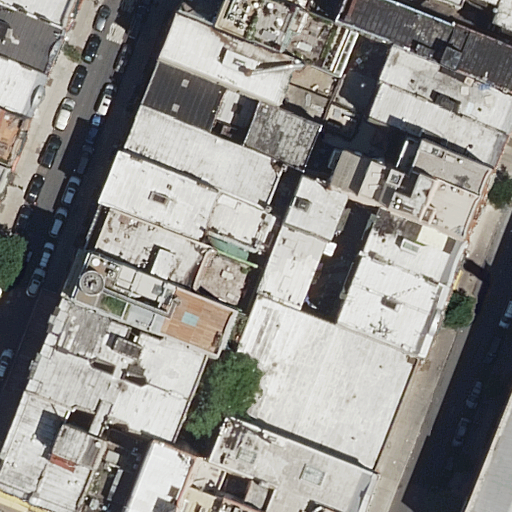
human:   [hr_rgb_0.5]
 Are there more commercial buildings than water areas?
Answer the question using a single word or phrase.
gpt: no

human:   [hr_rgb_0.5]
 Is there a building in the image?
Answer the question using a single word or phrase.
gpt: yes

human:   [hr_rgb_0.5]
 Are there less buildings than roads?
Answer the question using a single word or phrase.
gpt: no

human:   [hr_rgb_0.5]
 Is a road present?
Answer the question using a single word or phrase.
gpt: yes

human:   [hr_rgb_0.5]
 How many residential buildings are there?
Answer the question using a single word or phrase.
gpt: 35

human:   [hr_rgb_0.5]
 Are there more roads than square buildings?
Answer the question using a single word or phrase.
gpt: yes

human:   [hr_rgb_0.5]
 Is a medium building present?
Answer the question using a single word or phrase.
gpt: yes

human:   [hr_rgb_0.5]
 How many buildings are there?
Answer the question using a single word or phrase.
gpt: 35

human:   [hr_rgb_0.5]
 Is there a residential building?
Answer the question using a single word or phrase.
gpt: yes

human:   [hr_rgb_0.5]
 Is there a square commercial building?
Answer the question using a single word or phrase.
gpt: no

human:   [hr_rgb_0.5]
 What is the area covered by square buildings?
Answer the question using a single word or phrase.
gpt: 0m2

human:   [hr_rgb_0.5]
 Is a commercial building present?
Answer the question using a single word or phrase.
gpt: no

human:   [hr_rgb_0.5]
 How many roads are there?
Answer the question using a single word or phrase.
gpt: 2

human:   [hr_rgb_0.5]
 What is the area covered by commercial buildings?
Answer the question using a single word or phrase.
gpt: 0m2

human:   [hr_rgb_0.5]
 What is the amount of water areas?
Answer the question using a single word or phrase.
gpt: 0

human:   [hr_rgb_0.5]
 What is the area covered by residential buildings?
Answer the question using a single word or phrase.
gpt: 6893m2

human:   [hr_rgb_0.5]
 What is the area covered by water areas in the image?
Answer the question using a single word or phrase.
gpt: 0m2

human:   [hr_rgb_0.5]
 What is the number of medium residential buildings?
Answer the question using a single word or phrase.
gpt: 24

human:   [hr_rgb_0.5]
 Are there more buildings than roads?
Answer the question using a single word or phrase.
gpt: yes

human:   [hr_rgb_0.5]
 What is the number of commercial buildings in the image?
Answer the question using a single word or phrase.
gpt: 0

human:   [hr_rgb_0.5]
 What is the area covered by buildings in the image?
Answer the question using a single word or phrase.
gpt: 6893m2

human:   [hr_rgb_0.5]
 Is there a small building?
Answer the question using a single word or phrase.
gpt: yes

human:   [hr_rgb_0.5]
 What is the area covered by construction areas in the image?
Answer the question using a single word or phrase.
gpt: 0m2

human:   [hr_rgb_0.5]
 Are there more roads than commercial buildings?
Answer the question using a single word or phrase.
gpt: yes

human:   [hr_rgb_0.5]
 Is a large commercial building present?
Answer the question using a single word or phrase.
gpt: no

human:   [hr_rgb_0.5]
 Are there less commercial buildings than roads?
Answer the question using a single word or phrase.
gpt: yes

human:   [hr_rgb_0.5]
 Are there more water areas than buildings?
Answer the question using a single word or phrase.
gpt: no

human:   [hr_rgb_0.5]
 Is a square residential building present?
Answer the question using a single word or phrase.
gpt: no

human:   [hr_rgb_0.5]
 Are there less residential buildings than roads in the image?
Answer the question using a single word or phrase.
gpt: no

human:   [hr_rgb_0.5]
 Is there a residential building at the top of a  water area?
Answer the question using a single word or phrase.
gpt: no

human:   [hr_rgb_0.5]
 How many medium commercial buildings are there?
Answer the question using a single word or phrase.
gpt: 0

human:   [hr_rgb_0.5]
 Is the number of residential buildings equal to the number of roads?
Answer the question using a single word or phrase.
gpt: no

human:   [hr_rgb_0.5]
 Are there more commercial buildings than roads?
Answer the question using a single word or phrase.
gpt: no

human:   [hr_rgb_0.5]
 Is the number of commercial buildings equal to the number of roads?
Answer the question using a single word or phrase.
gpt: no

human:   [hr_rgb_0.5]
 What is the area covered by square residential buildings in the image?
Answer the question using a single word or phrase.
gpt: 0m2

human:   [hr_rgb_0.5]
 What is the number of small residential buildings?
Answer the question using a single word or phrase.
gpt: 10

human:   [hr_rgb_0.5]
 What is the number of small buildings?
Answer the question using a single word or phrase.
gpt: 10

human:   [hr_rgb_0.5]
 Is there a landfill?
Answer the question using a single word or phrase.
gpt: no

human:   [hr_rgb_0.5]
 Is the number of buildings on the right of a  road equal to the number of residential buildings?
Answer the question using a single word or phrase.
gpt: no

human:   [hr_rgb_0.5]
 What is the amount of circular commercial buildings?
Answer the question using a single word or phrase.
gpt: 0

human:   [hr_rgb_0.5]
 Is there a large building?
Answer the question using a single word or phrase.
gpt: yes

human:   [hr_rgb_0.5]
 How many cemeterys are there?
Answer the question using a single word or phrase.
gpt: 0

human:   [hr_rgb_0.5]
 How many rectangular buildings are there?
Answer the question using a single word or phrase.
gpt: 25

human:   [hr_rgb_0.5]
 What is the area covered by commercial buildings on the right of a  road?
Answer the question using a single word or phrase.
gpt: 0m2

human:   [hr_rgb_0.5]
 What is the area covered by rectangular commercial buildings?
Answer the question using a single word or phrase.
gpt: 0m2

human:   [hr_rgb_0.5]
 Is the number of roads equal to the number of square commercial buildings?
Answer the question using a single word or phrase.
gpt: no

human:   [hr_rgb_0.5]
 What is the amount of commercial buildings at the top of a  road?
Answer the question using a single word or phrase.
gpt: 0

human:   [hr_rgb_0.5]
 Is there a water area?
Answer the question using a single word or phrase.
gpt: no

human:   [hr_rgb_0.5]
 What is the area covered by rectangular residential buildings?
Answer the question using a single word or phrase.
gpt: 4038m2

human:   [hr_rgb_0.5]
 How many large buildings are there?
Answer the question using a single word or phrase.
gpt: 1

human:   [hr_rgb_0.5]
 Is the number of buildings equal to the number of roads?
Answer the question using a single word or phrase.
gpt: no

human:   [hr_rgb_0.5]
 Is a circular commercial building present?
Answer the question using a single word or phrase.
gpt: no

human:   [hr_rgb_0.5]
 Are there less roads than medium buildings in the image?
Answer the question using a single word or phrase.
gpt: yes

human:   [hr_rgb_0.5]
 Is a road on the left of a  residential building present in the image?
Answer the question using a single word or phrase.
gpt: yes

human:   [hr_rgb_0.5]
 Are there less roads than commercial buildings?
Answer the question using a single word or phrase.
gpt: no

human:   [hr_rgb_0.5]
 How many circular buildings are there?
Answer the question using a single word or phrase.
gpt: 0

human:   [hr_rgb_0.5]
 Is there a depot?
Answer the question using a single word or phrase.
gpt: no

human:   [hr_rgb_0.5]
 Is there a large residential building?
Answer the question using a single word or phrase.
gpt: yes

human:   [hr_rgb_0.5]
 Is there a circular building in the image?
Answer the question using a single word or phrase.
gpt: no

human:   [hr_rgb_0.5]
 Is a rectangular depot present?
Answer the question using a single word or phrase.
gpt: no

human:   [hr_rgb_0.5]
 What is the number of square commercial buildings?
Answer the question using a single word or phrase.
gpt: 0

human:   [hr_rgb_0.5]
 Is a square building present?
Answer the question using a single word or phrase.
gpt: no

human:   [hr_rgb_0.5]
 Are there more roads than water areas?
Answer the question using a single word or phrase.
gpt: yes

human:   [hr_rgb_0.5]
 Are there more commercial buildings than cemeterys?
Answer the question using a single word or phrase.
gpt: no